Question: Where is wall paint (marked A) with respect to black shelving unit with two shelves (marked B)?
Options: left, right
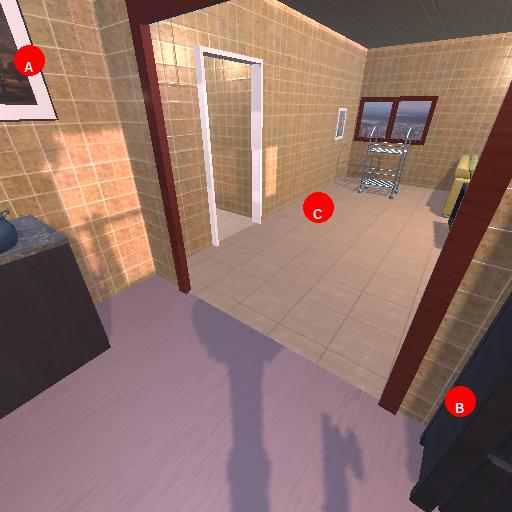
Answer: left